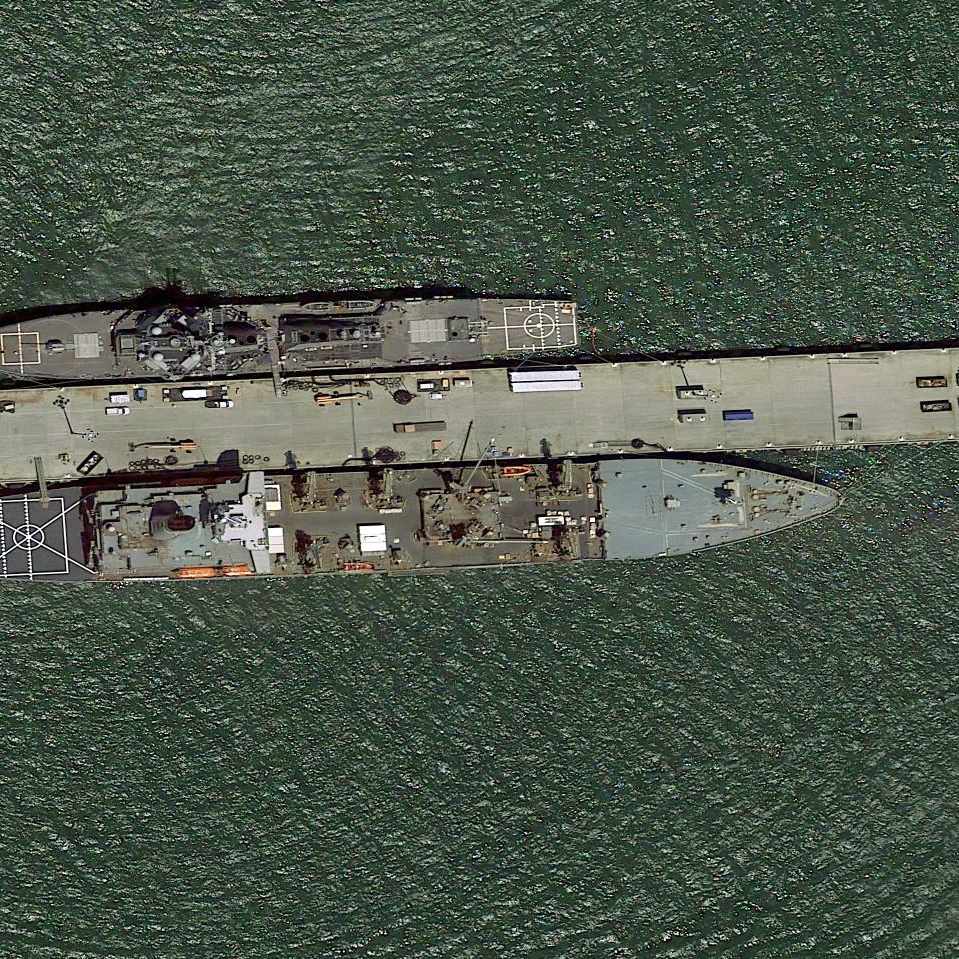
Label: Sacramento-class_support_ship